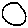
Label: circle